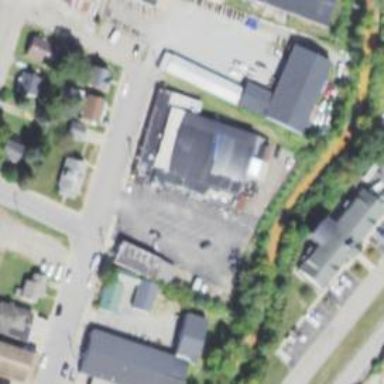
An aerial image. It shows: Commercial building.